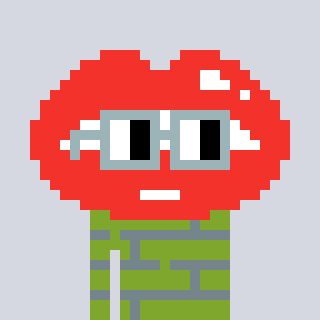
a pixel art character with square dark gray glasses, a lips-shaped head and a slimegreen-colored body on a cool background